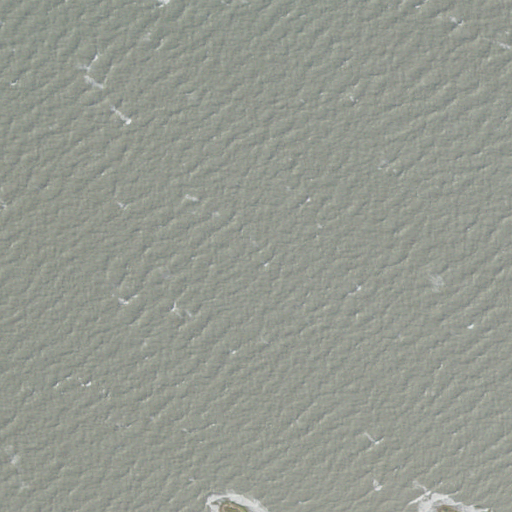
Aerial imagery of island in Virginia named Camp Island containing open water and herbaceous wetlands